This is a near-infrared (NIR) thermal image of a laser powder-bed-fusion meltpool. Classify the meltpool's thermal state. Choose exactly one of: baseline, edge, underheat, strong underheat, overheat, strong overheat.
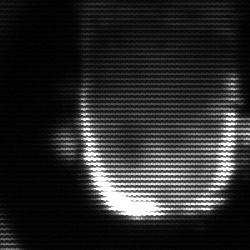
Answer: baseline